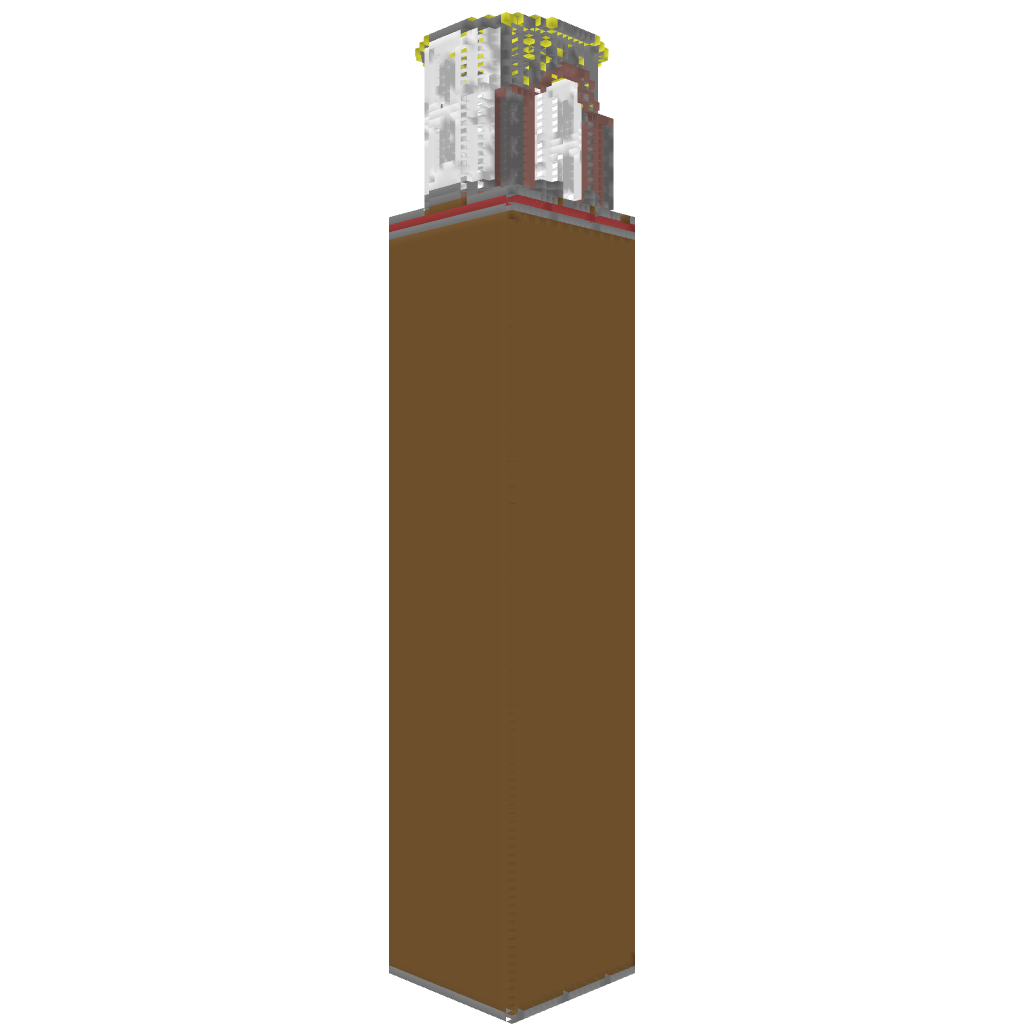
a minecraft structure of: Little Spawn bad low quality